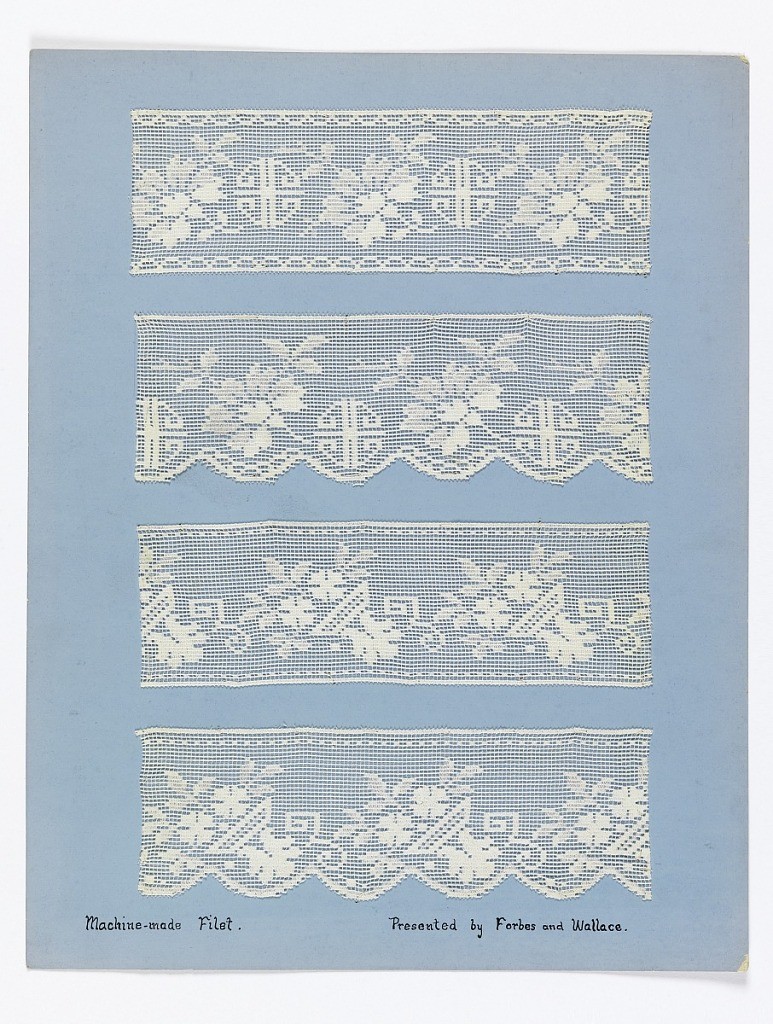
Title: Sample book page
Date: ca. 1910
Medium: cardboard, linen, silk, metallic Technique: linen embroidery with ground cloth dissolved Examples of embroidery on net produced by the Schiffli machine Metallic embroidery on net Machine-made openwork in imitation of hand-embroidered net Mostly floral and a few geometric patterns, some designs described as "Spanish" Imitation hand-made filet Machine filet Imitation filet crochet Ploven (burnt-out lace) Fancy curtain lace made on the Levers machines Real filet (handmade) next to Machine-made filet Spotted curtain nets, made chiefly at Nottingham, England and Caudry, France.
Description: Samples of machine-made openwork and several examples of hand made lace mounted on boards. They imitate hand-embroidered net, crochet, or needlepoint.  All are floral patterns plus a few of early 1920's geometric style.
"Embroidered net" produced by the Schiffli Machine.